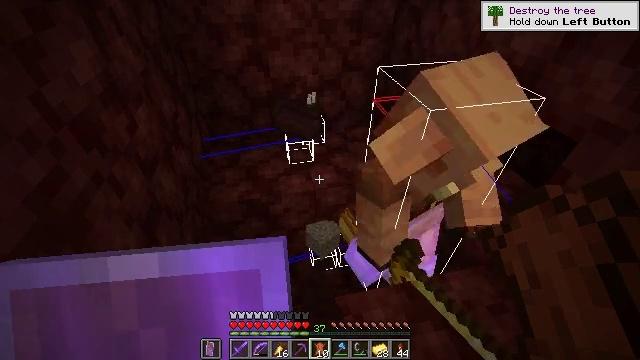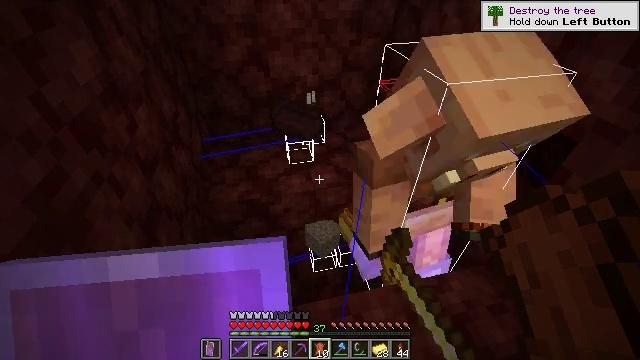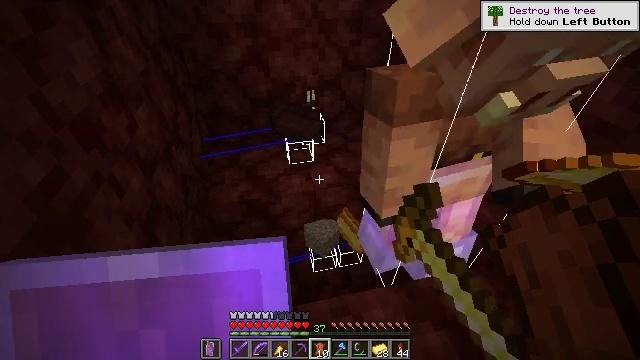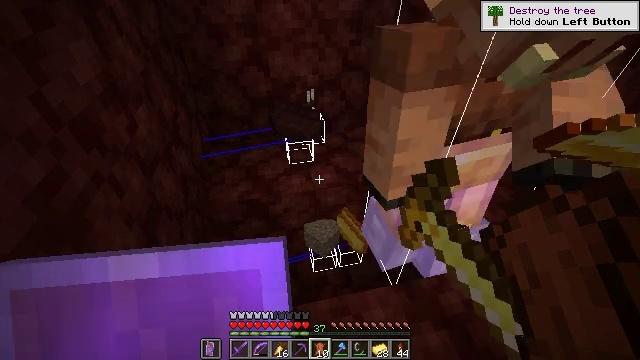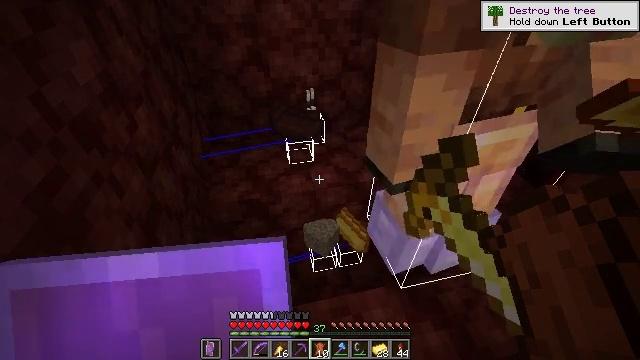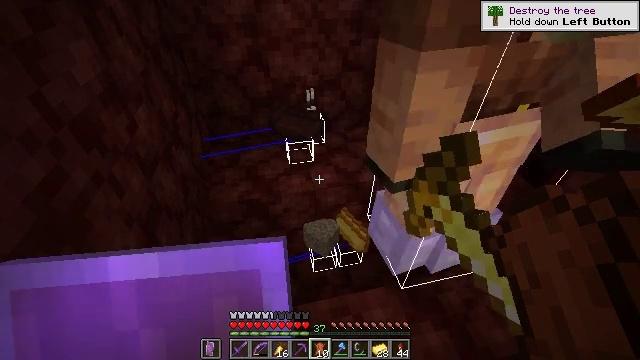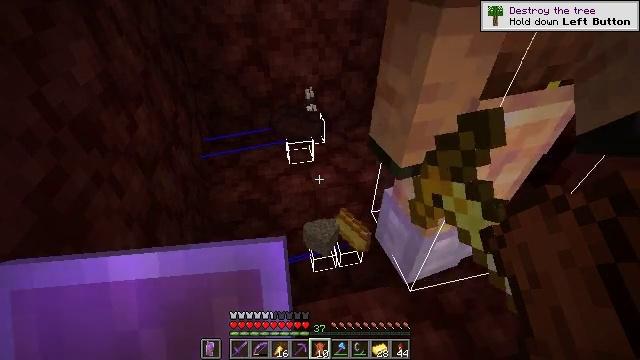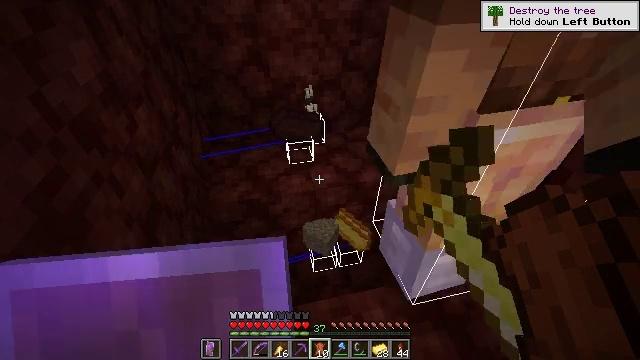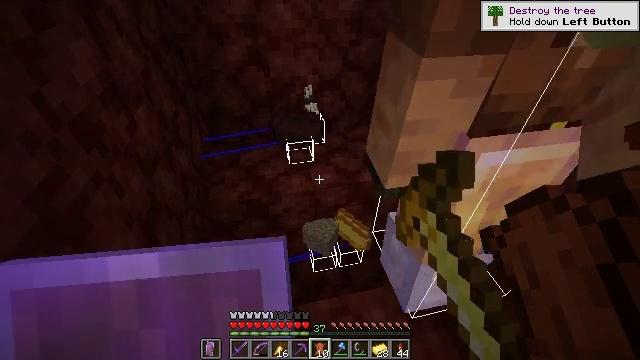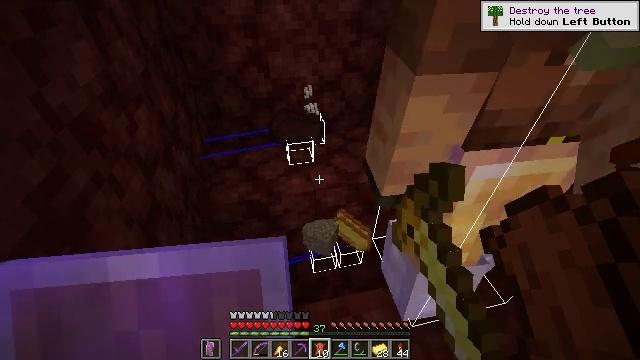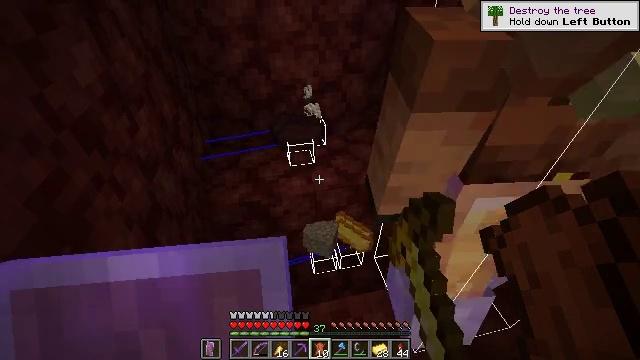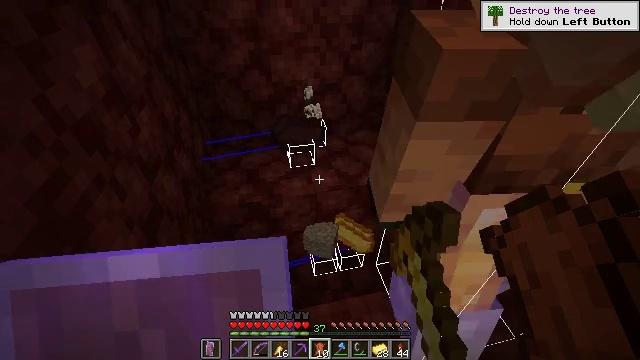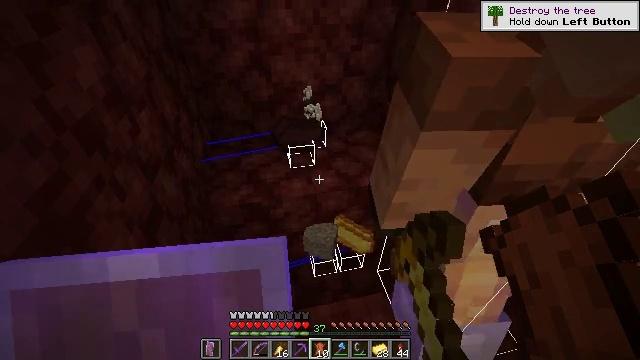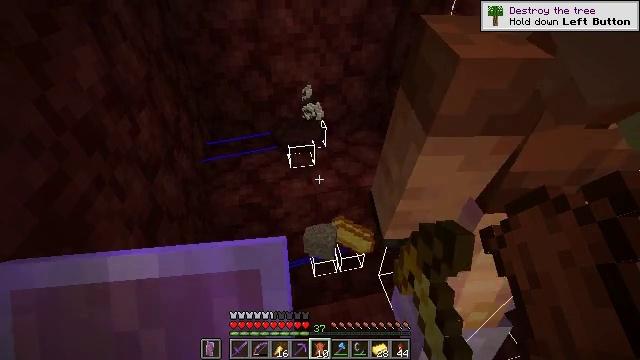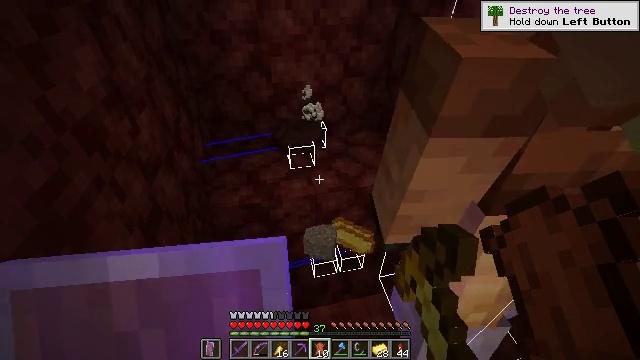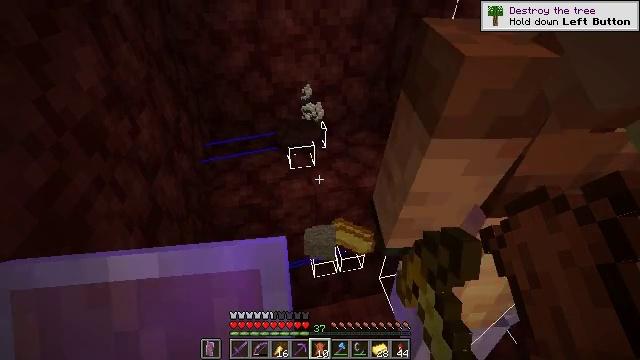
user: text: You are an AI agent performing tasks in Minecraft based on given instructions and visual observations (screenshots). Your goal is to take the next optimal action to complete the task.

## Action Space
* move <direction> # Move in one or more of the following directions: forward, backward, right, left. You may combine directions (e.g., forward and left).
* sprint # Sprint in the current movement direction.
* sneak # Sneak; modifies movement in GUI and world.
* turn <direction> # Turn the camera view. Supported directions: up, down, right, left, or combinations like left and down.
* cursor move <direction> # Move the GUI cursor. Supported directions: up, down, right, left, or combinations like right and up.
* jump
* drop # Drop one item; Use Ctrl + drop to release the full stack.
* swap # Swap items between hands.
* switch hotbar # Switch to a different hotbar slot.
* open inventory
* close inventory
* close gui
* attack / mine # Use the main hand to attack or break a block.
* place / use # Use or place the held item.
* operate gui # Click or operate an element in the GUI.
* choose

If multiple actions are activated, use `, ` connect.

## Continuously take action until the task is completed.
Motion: motion action
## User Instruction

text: Drop a nether brick.
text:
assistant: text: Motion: no_op
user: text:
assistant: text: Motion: no_op
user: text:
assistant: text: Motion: no_op
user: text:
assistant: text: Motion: no_op
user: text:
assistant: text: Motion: no_op
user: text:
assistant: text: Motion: no_op
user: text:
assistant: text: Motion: no_op
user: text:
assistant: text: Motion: no_op
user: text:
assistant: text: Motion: no_op
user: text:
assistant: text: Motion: no_op
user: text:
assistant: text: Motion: no_op
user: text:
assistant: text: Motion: no_op
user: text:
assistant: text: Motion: no_op
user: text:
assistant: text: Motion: no_op
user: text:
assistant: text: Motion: no_op
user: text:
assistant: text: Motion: turn up
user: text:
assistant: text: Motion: turn left and up
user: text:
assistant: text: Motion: turn left and up
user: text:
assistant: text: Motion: turn left and up
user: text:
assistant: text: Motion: turn up
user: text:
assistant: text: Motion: turn up
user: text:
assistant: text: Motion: no_op
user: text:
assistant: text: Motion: no_op
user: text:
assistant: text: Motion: no_op
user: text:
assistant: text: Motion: close inventory
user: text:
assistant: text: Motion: close inventory
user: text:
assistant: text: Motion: close inventory
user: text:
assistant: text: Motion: open gui
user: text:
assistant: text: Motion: no_op
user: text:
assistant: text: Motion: no_op